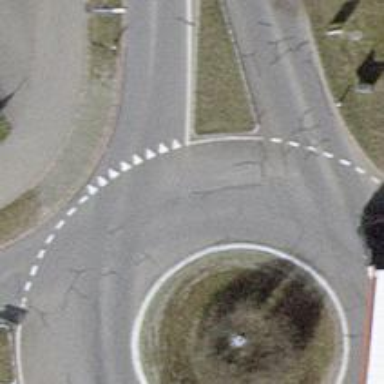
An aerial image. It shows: Road with "give way" sign.